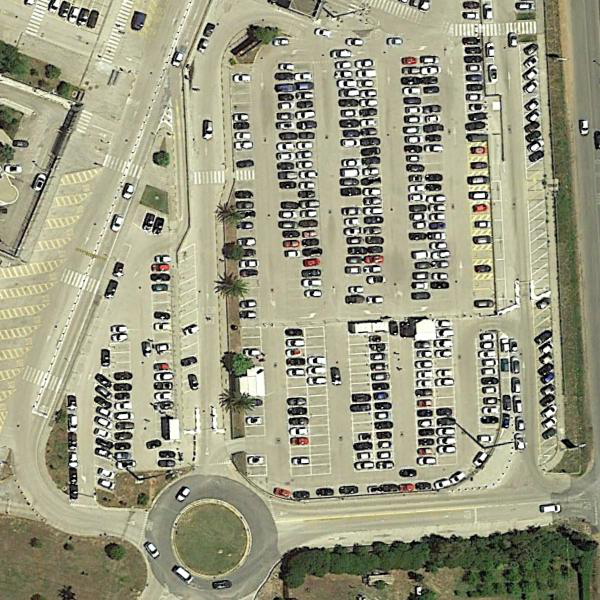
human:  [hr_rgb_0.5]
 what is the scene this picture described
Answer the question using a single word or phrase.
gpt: parking lot